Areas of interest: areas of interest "Scientific Research Institution"
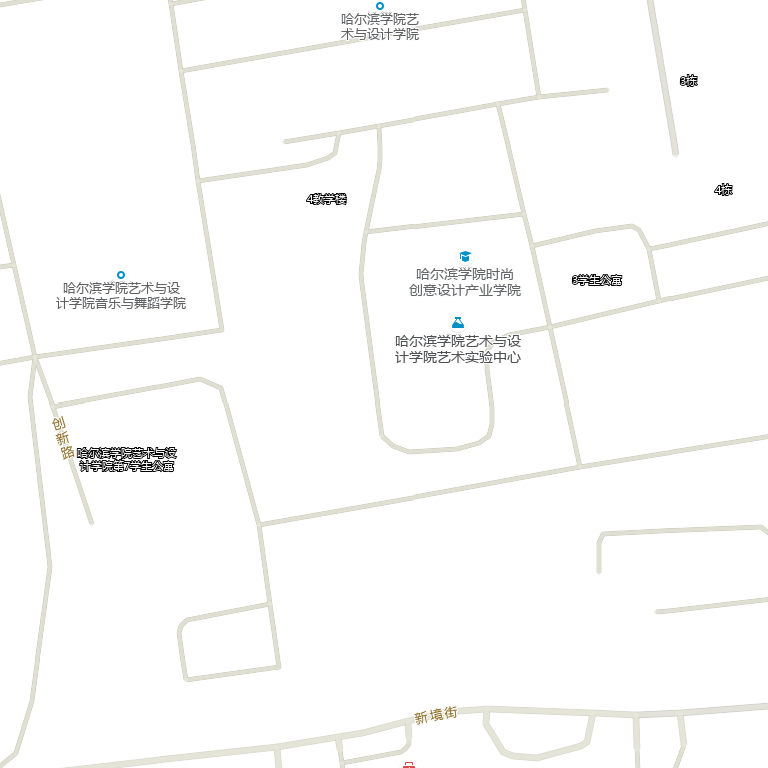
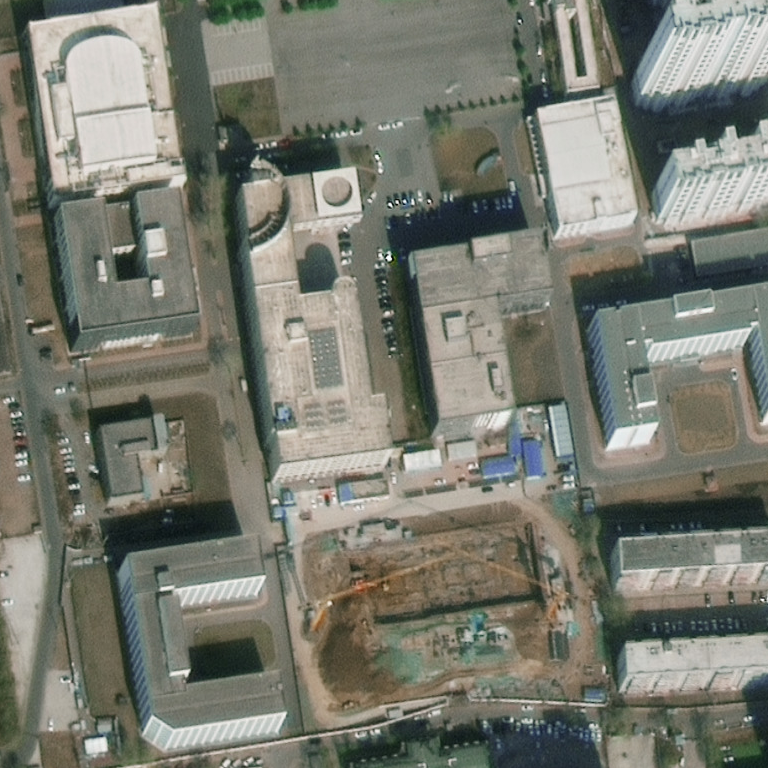